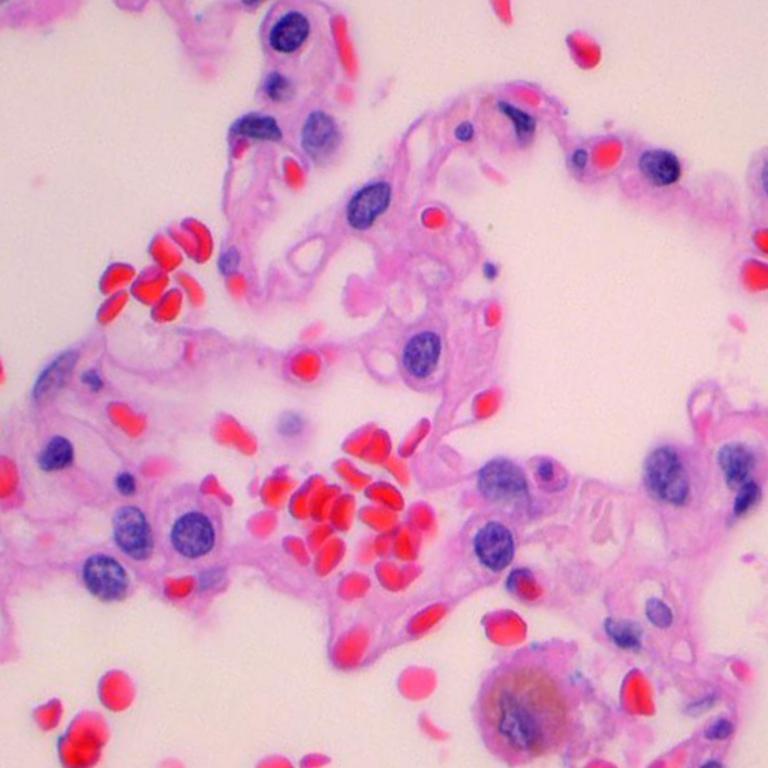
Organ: lung
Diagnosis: benign